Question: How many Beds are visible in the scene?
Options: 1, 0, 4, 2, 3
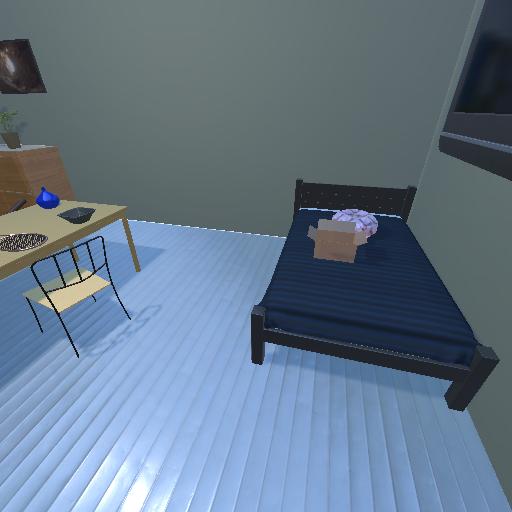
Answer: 1